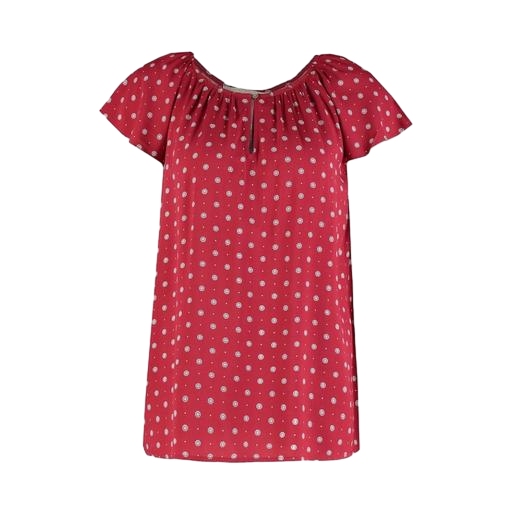
red le peasant polka dot shirt, red printed split-neck top, red printed flutter-sleeve top only macy, white background